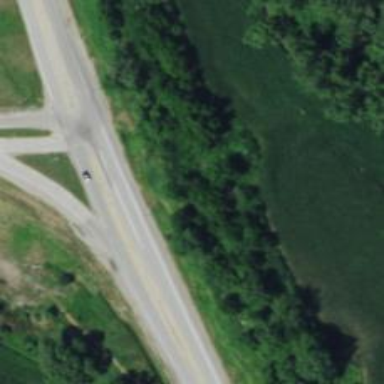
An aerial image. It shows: Trunk highway.